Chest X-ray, PA view. Patient: 44 years old, sex M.
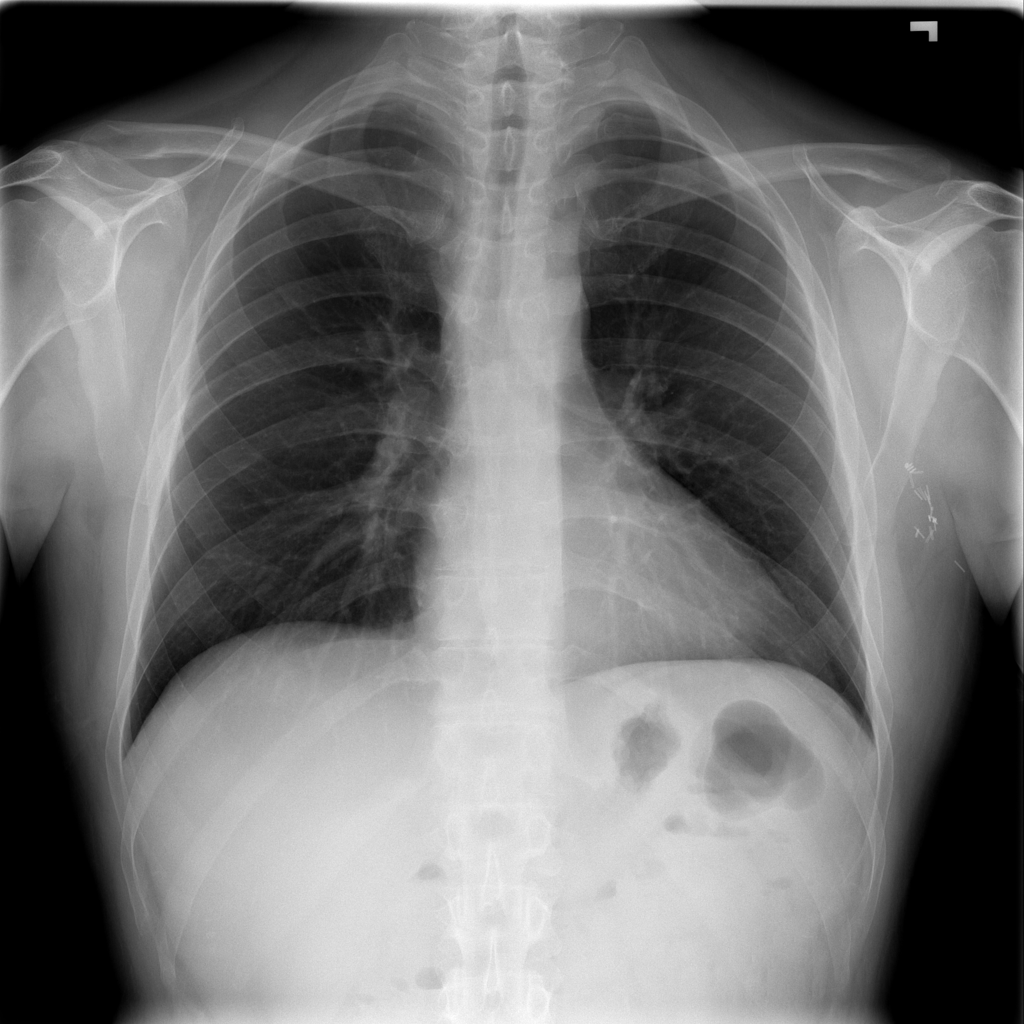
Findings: No Finding